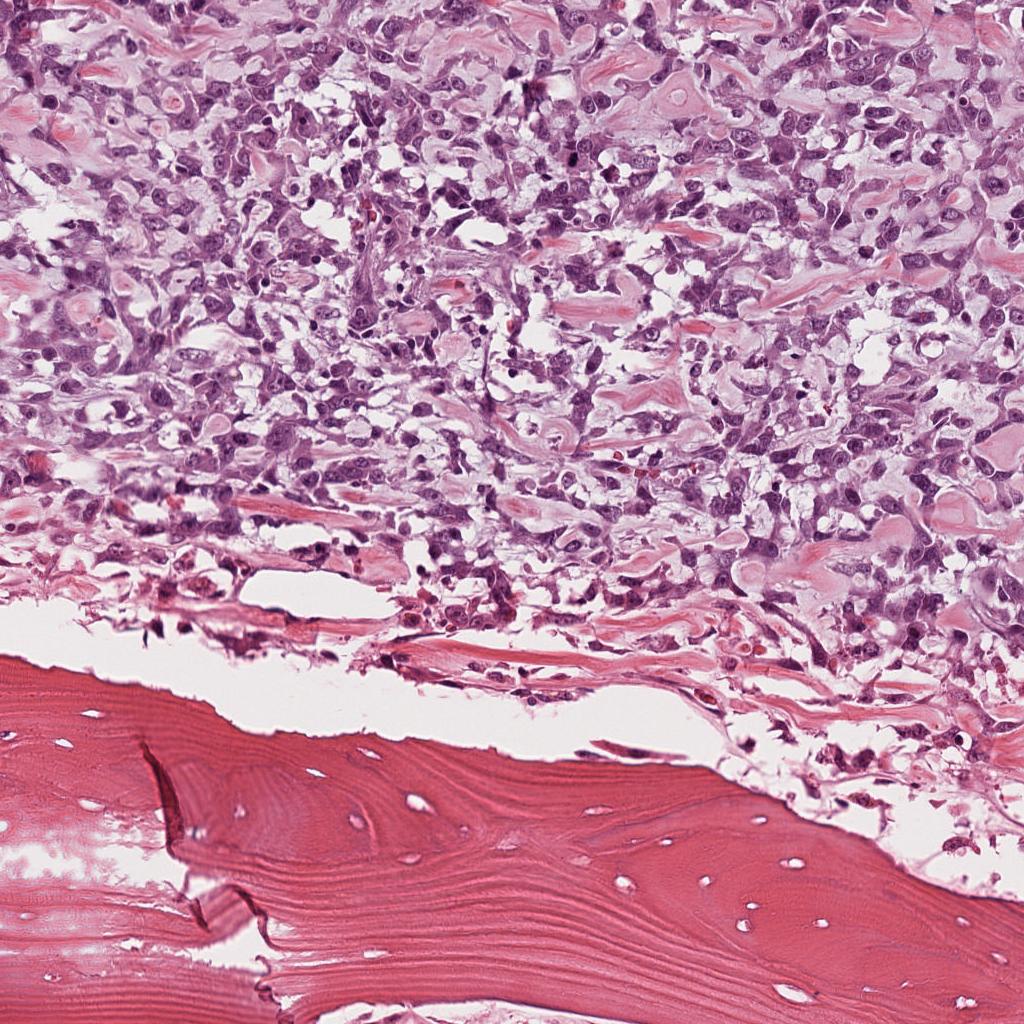
Label: Viable